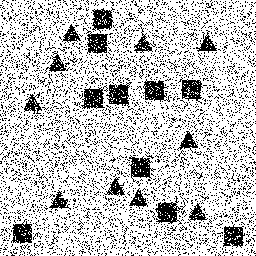
Squares: 10
Triangles: 10
Stars: 0
Total shapes: 20